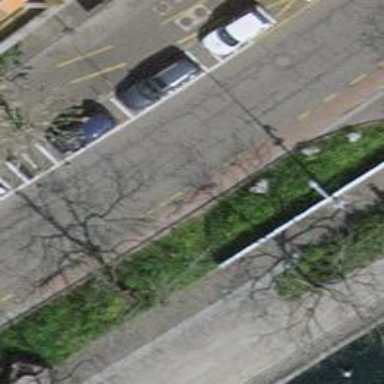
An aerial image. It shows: Tertiary road with asphalt surface. There is lane dedicated to cyclists on the left.